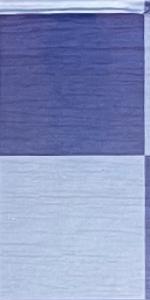
Label: Empty